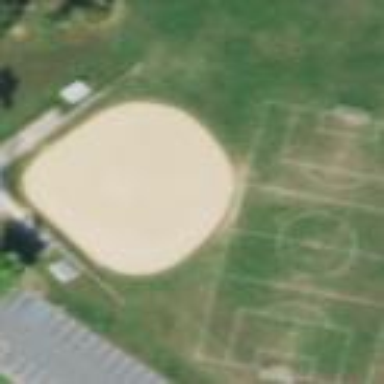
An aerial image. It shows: Baseball pitch for leisure land.